Question: Count the number of objects in the diagram.
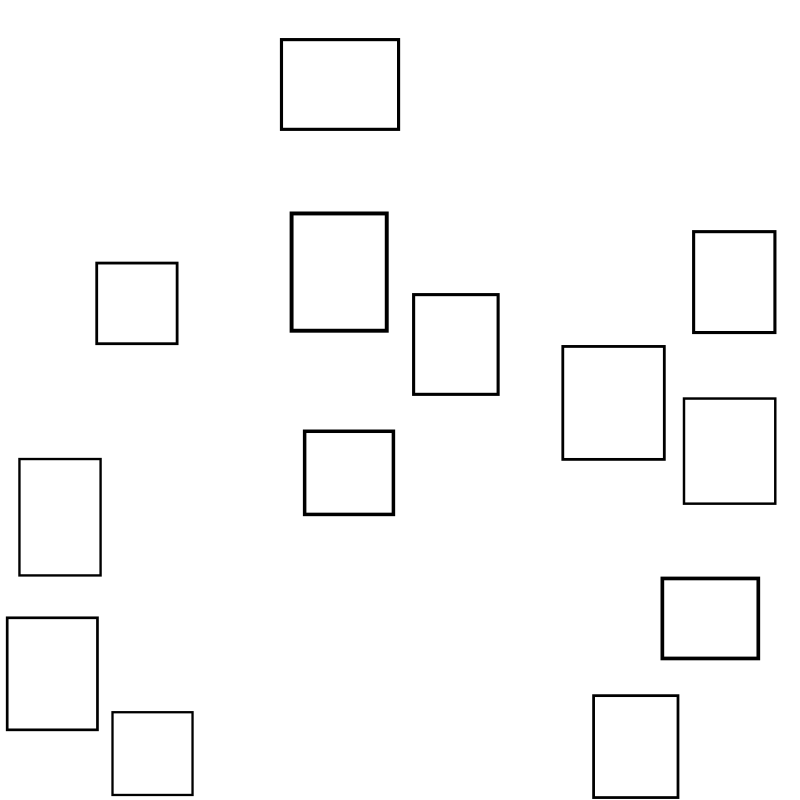
Answer: 13